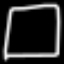
Label: square